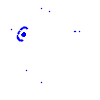
Particle: electron